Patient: sex M, age 60
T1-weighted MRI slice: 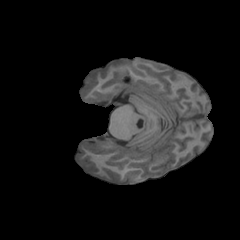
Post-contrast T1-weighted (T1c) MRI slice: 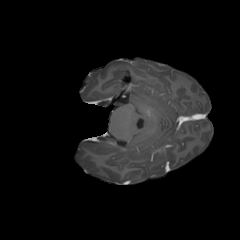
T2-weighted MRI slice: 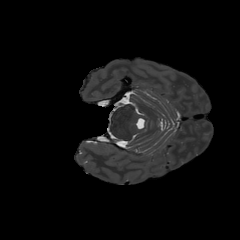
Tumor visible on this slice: no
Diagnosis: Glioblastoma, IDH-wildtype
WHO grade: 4